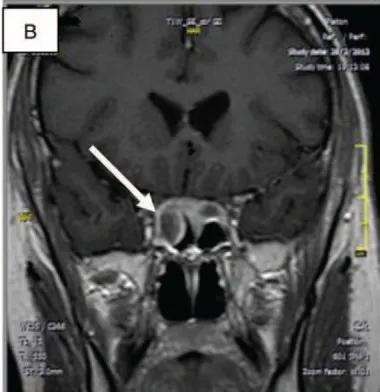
TSHoma pre- and postoperatively and 1 year after long acting octreotide treatment initiation marked by arrows:. Pituitary MRI preoperatively.
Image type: radiology (mri)